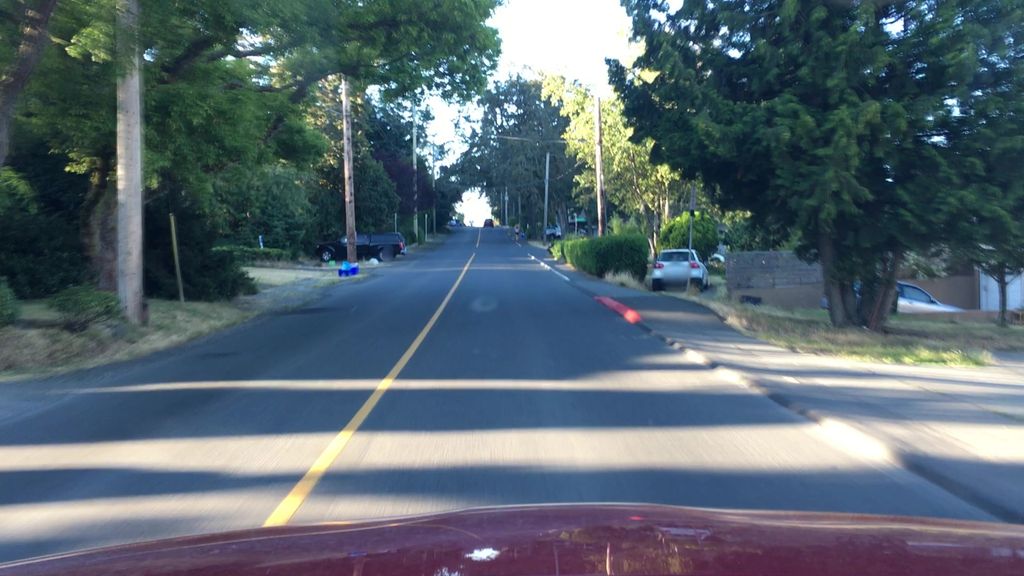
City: victoria